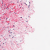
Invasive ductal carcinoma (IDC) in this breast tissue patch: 1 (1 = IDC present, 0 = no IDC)